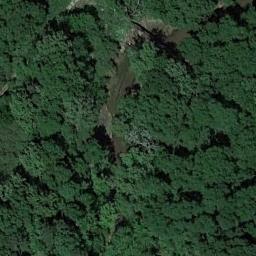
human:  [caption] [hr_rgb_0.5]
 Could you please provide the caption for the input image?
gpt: The forest has a lot of dense dark green trees and a river goes through the forest .

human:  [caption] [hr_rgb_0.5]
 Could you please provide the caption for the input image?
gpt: The grass is in the middle of the forest .

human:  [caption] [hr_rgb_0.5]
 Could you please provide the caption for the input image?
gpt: Many green trees are in a forest .

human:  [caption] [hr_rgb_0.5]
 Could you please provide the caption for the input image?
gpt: There is a bare land in this forest .

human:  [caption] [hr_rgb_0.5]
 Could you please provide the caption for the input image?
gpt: A forest with many green trees .